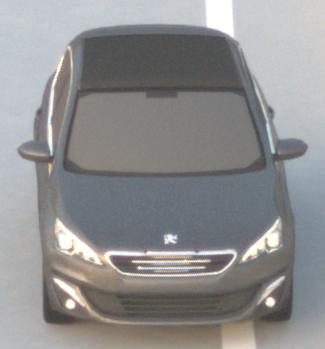
Make: Peugeot
Model: 308 VTi 82
Detailed model: 308 (II)
Model produced from: 2013/09
Model produced until: 2014/11
Doors: 5
Color: gray
Road condition: dry road
Daytime: sunrise or sunset
Contrast: low contrast